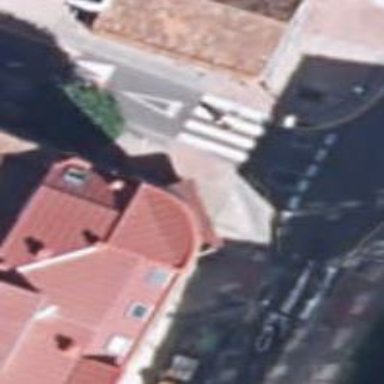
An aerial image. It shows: Uncontrolled zebra crossing with table for traffic calming.